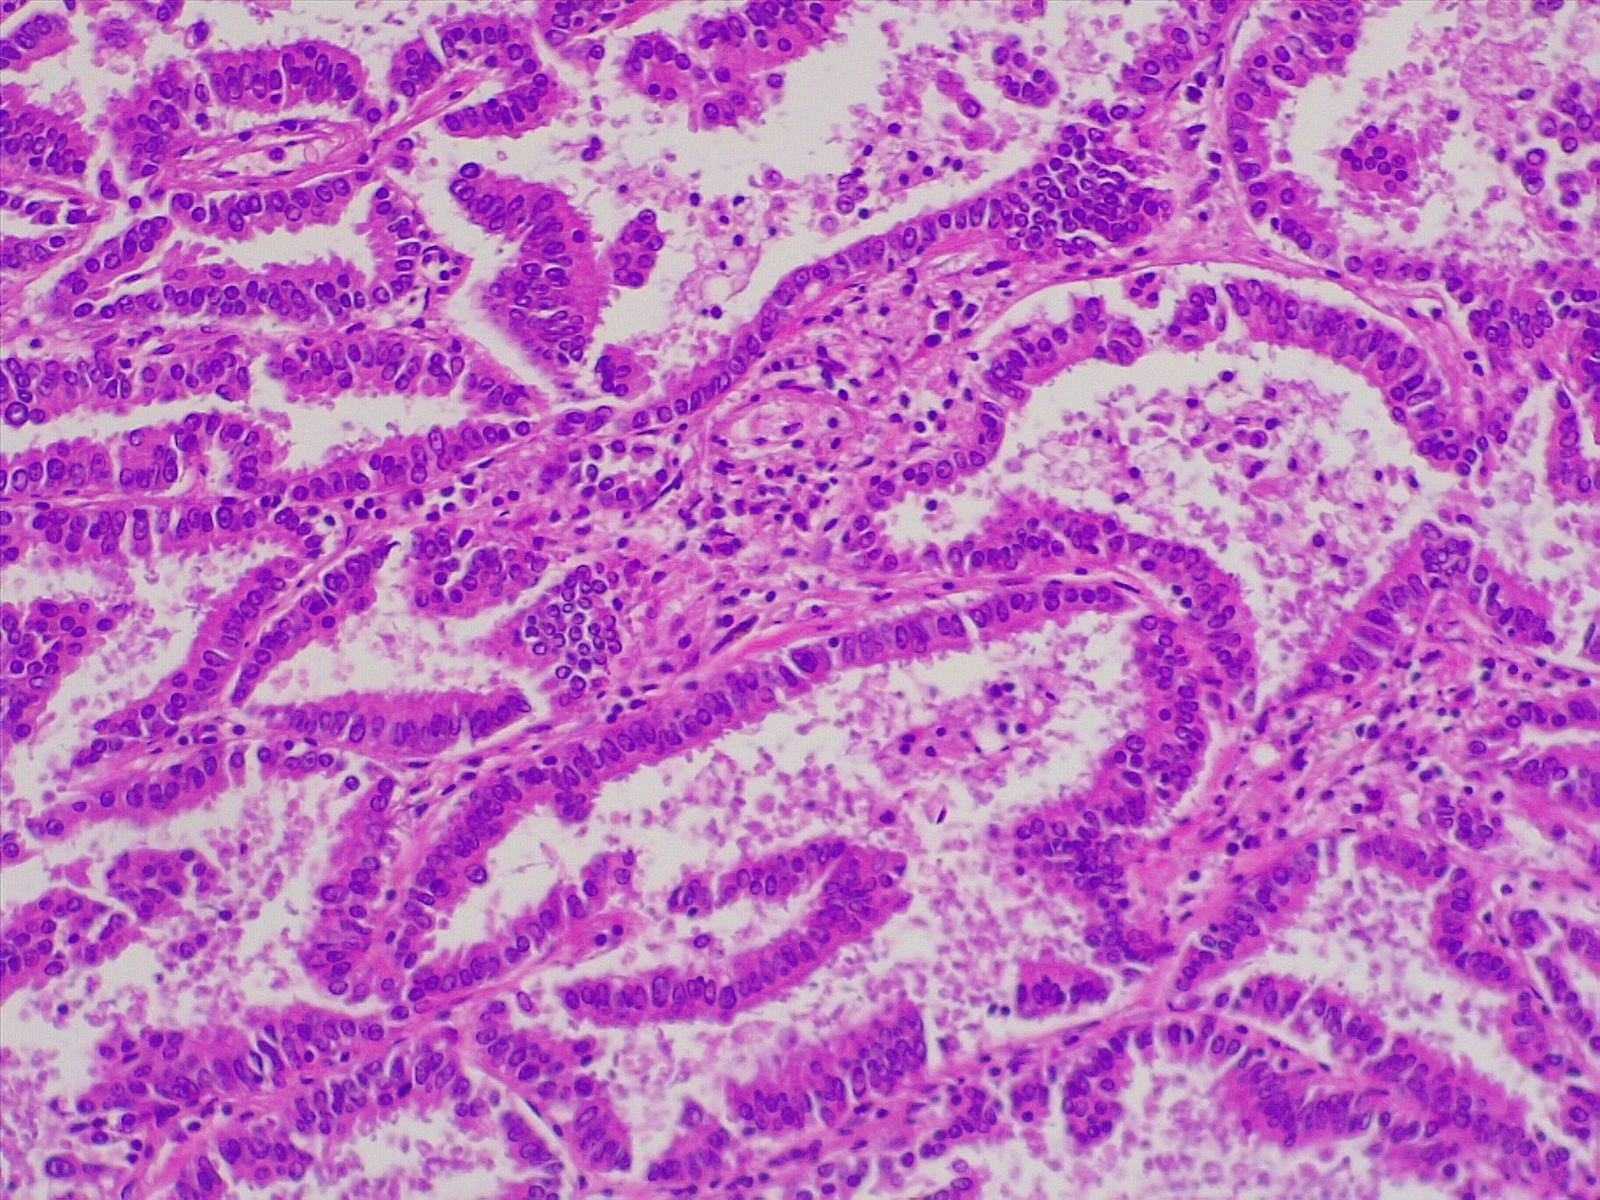
Label: lung adenocarcinoma, well differentiated